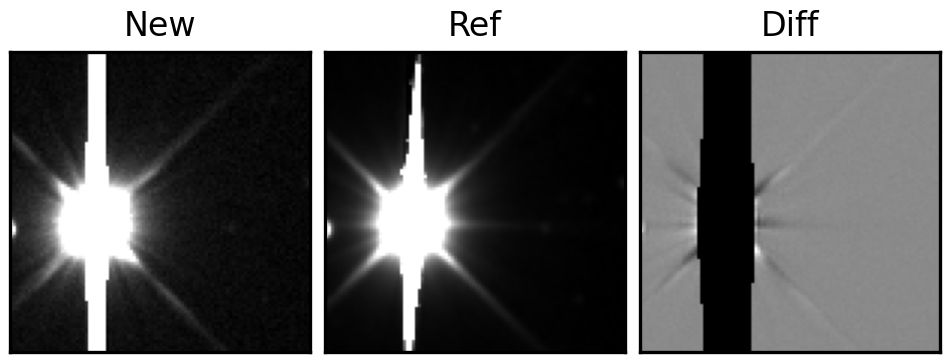
Label: bogus